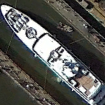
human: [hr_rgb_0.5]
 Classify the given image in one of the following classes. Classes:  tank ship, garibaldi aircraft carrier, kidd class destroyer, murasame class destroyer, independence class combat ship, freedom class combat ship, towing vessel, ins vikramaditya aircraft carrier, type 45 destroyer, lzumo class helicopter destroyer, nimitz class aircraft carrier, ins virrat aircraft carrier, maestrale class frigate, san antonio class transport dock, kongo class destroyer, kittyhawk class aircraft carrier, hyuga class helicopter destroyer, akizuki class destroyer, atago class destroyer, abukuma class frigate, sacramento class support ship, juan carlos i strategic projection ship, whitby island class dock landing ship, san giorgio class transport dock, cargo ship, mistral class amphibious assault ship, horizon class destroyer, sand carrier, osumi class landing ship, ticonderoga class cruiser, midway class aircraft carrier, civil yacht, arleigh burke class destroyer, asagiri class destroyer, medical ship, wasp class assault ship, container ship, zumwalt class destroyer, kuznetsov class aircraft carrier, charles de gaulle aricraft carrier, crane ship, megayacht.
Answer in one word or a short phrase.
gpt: Megayacht